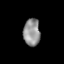
Tissue: skin
Cell type: Epithelial cells
Senescence score: 0.2558
Nuclear area (px): 445
Mean DAPI intensity: 146.306